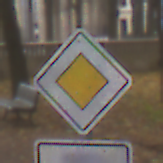
Verkehrszeichen: Vorfahrtsstrasse
Zusatzzeichen unten: VerlaufVorfahrtsstrasse6
Umgebung: Outdoor, Nature
Tageszeit: Midday
Wetter: Overcast
Licht: Natural
Jahreszeit: NotSpecified
Kontrast: LowContrast